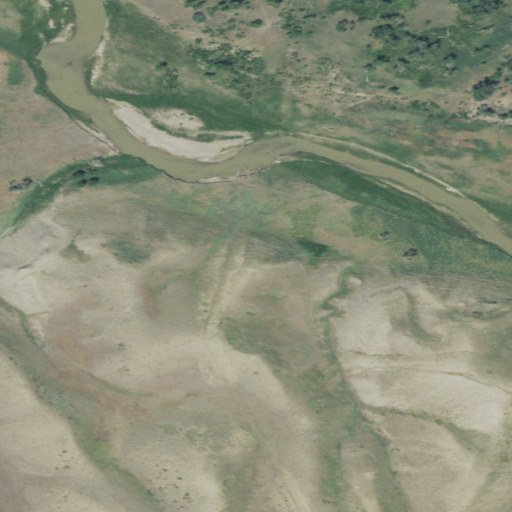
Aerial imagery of valley in Montana named Timber Coulee containing grassland, shrub, and open water